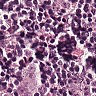
Metastatic tissue present: yes